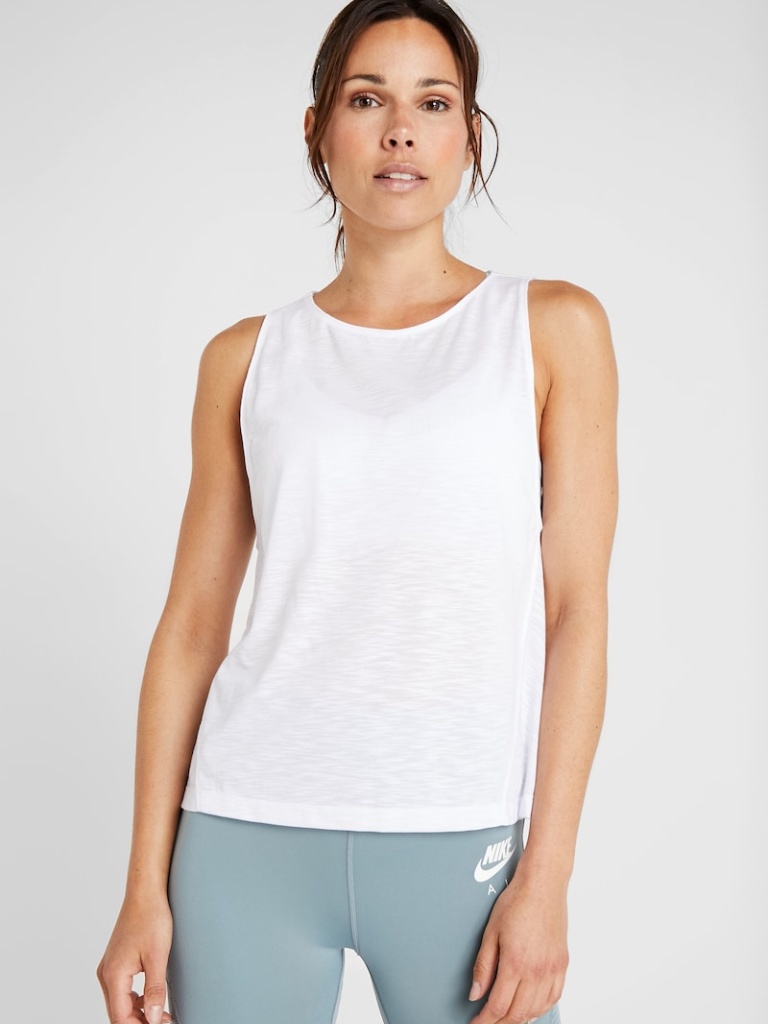
cotton loose sleeveless hip length Untucked crew tank